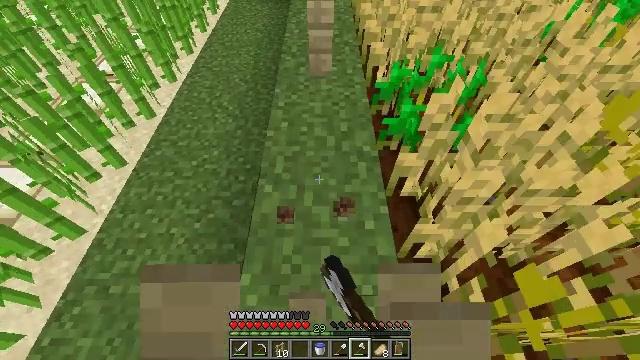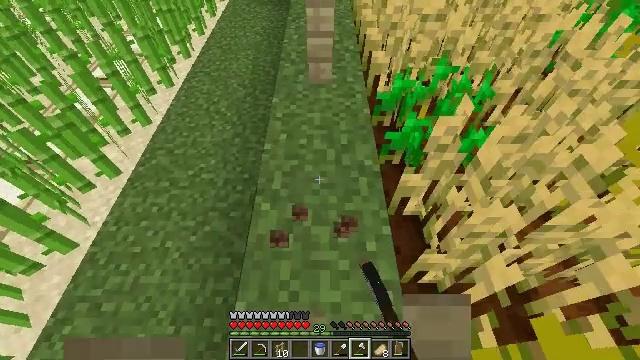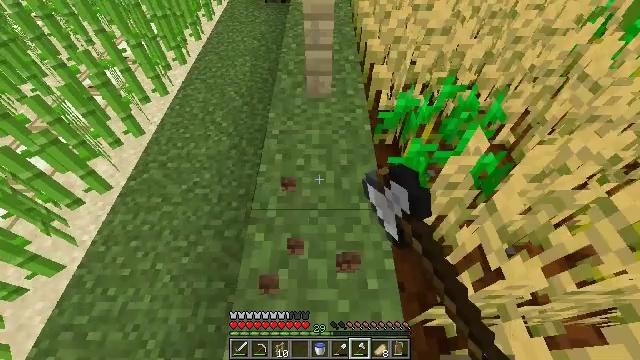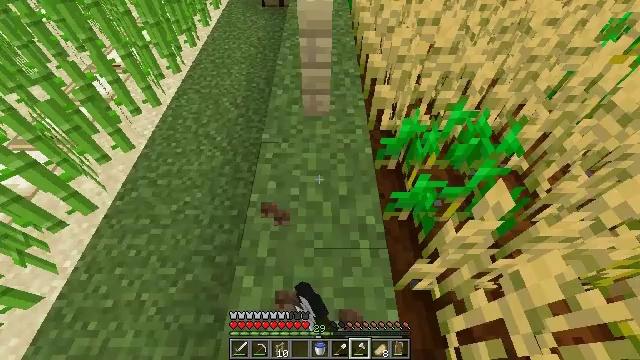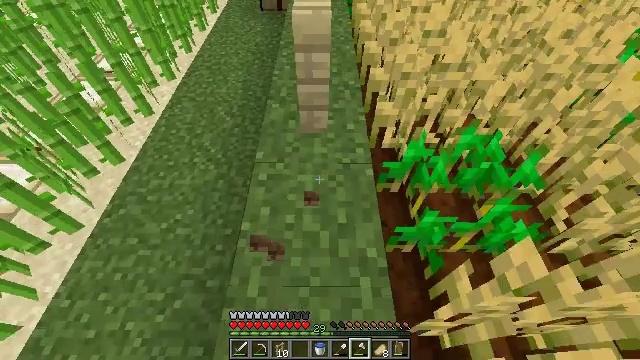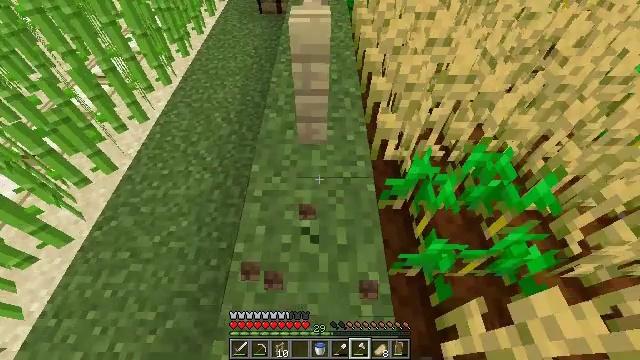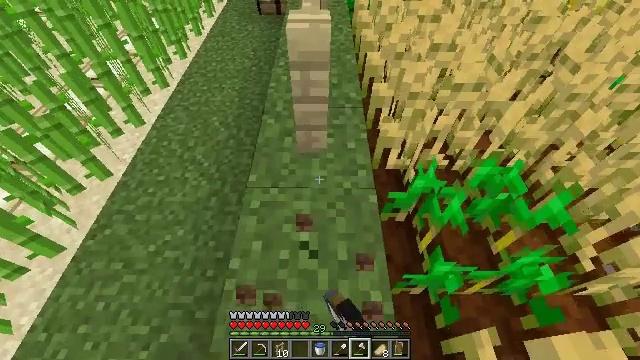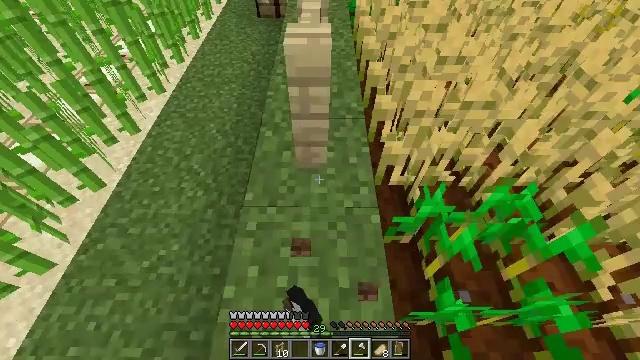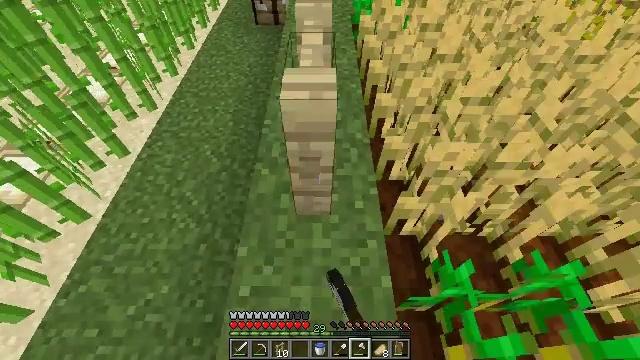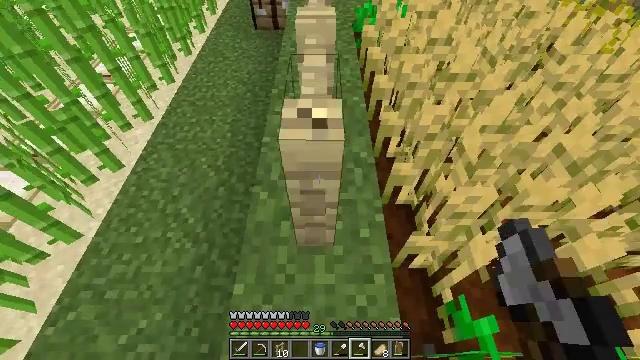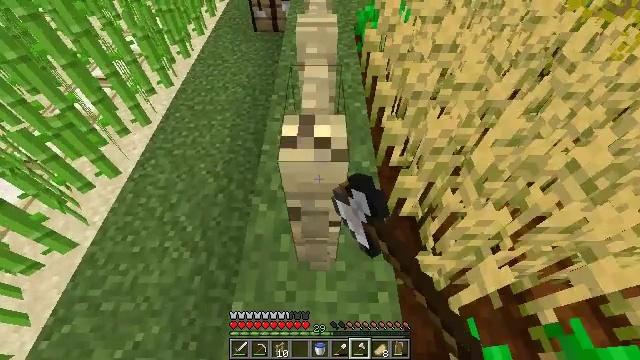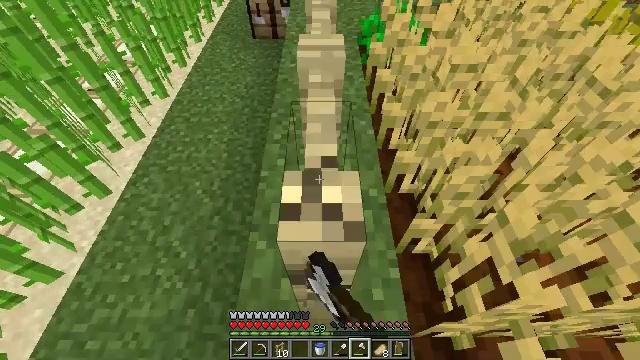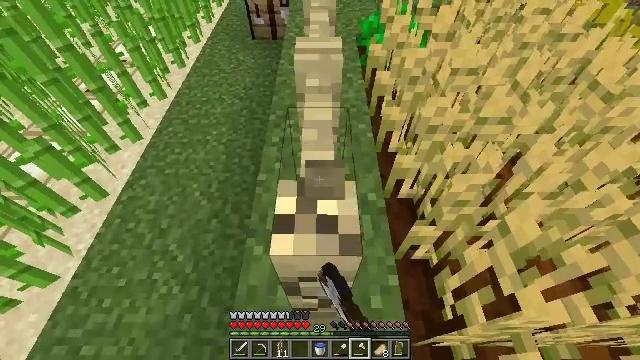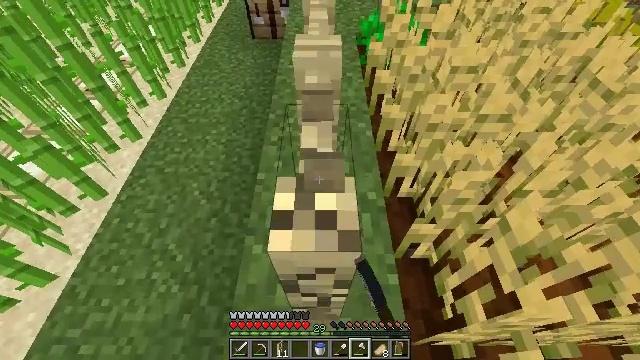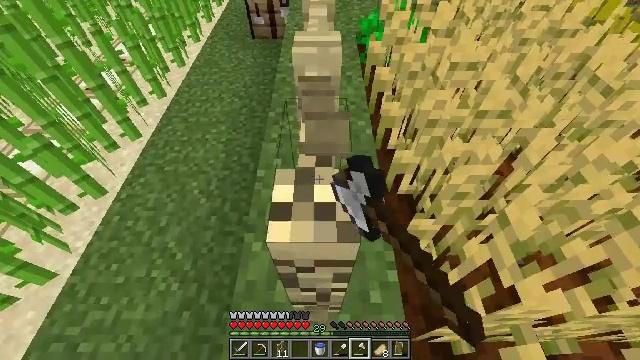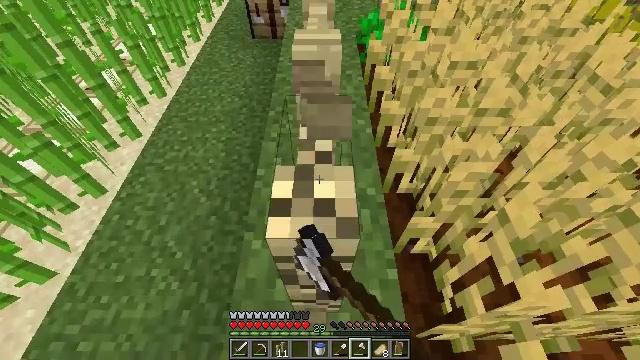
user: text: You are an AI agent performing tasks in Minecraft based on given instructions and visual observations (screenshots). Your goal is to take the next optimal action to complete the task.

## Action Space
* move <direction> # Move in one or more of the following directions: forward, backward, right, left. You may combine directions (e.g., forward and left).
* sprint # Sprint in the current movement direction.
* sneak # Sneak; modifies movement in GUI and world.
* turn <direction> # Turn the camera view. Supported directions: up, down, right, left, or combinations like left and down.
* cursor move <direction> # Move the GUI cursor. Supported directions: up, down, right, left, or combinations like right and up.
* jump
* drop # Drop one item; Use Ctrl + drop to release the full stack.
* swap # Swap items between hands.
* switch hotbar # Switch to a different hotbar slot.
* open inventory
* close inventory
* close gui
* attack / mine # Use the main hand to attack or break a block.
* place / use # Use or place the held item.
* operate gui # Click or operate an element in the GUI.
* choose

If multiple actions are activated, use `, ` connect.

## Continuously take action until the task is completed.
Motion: motion action
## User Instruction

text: Gather the birch fence from a structure.
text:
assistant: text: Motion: move forward, attack / mine
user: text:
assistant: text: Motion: move forward, attack / mine
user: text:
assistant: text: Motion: move forward, attack / mine
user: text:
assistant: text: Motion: move forward, attack / mine
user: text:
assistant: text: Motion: move forward, attack / mine
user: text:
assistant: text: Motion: move forward, attack / mine
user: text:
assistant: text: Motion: move forward, attack / mine
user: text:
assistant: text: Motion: move forward, attack / mine
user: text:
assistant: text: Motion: move forward, attack / mine
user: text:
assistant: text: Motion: move forward, attack / mine
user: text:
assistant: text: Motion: move forward, attack / mine
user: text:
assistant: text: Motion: move forward, attack / mine
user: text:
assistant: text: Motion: move forward, attack / mine
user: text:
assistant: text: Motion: move forward, attack / mine
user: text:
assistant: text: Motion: move forward, attack / mine
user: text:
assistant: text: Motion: move forward, attack / mine
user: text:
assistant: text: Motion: move forward, attack / mine
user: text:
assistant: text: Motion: move forward, attack / mine
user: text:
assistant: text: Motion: move forward, attack / mine
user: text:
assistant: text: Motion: move forward, attack / mine
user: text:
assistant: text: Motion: move forward, attack / mine
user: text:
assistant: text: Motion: move forward, attack / mine
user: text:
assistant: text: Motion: move forward, attack / mine
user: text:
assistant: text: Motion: move forward, attack / mine
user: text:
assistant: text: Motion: move forward, attack / mine
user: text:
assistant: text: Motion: move forward, attack / mine
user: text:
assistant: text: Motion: move forward, attack / mine
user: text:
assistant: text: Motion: move forward, attack / mine
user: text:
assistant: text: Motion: move forward, attack / mine
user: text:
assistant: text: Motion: move forward, attack / mine